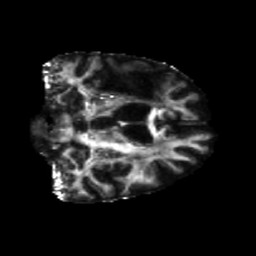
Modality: FA
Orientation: coronal
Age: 64
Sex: female
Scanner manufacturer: siemens
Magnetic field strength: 3 T
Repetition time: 5.25 s
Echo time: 0.08 s